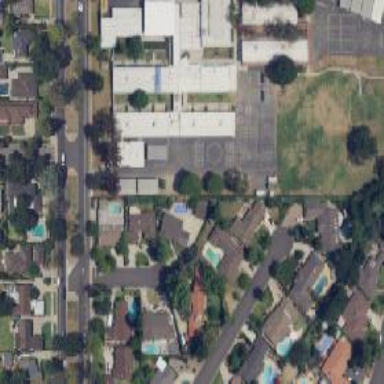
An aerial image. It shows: School.